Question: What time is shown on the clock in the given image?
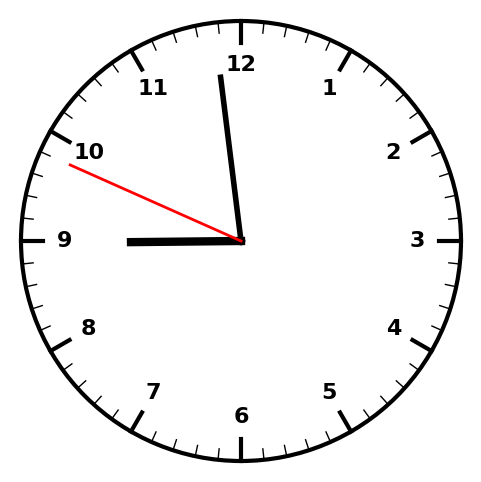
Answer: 08:58:49